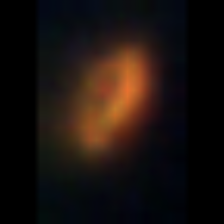
Taxon: Prorocentrum
Group: Dinoflagellates